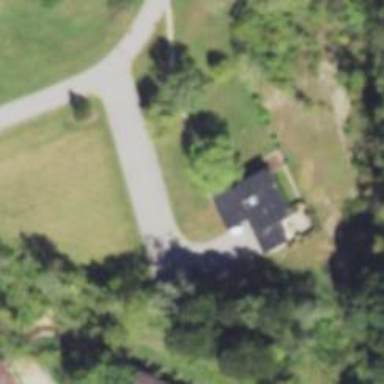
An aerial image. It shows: Driveway.